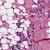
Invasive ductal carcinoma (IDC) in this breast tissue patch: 1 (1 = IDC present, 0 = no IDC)